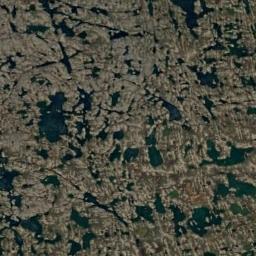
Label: wetland